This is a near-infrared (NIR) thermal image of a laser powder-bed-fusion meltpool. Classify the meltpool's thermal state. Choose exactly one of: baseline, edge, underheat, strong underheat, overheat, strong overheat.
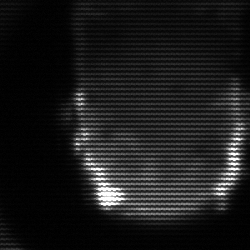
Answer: baseline